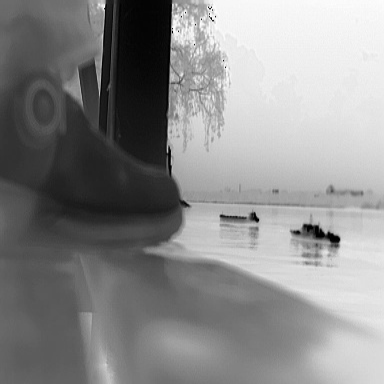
There are two objects shown in the infrared image, including a warship, and a liner.